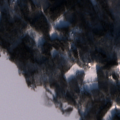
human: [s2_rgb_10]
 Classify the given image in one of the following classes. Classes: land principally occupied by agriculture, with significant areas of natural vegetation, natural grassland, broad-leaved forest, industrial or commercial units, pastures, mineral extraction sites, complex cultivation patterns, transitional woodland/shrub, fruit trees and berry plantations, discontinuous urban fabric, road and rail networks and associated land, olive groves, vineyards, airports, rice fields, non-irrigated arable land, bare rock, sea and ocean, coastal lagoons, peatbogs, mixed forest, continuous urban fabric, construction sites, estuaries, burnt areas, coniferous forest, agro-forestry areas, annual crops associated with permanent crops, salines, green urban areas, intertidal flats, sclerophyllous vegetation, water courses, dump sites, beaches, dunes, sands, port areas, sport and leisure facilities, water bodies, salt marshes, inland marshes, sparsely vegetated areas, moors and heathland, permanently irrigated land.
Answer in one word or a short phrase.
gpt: broad-leaved forest, mixed forest, water bodies